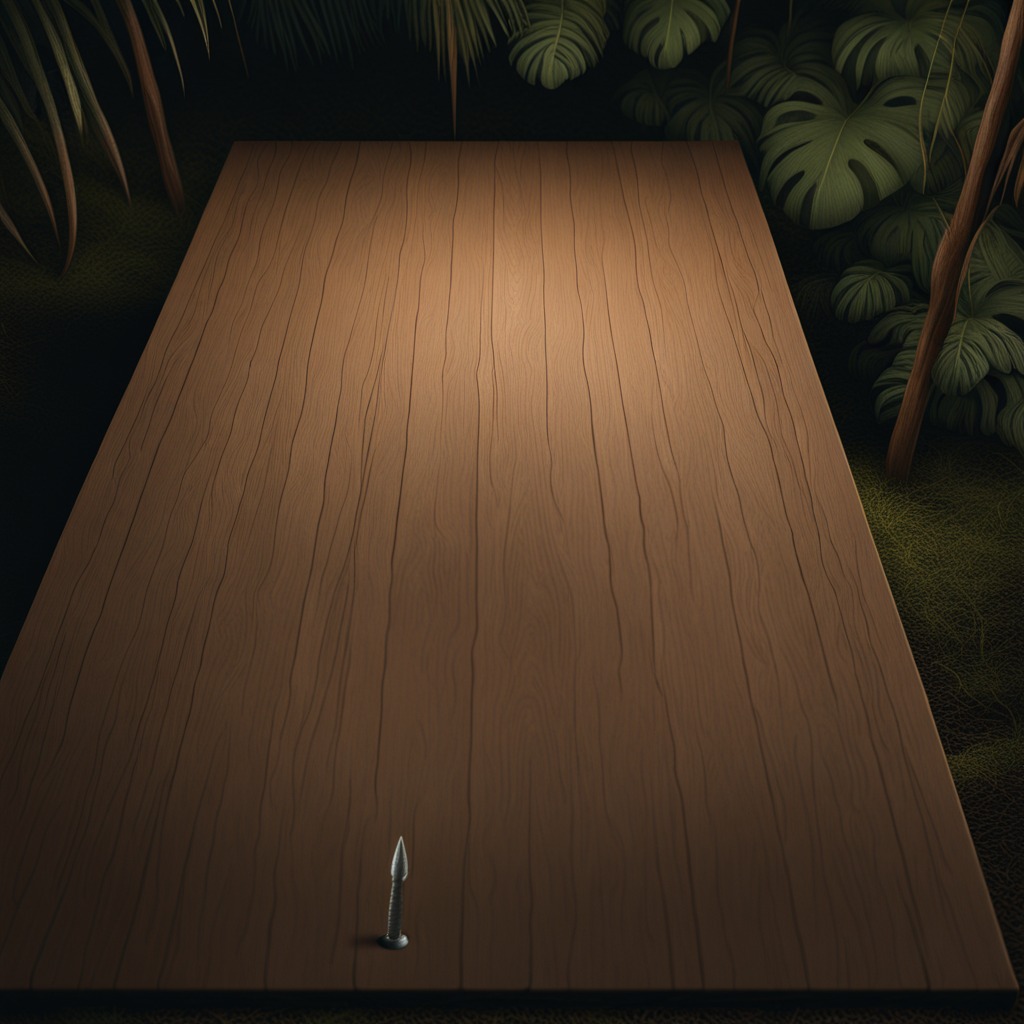
A nail is lying on a wooden table inside a jungle field workshop tent at night.